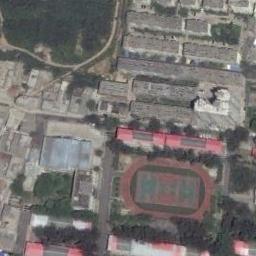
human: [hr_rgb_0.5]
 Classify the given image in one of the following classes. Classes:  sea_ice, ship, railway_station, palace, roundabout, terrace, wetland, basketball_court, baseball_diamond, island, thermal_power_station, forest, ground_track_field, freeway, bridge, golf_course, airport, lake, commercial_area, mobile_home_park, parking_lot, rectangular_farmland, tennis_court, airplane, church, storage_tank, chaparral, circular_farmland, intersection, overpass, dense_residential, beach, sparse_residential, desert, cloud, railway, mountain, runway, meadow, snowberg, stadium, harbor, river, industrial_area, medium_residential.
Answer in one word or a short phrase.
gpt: ground_track_field